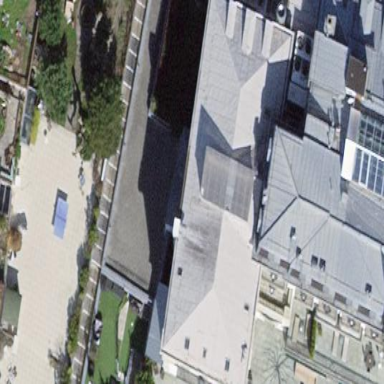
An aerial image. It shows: Part of building.